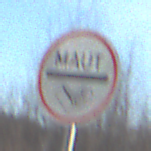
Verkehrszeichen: MautflichtigeStrecke
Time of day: MorningAfternoon
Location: Outdoor (Nature)
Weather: PartlyCloudy
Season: NotSpecified
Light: Natural